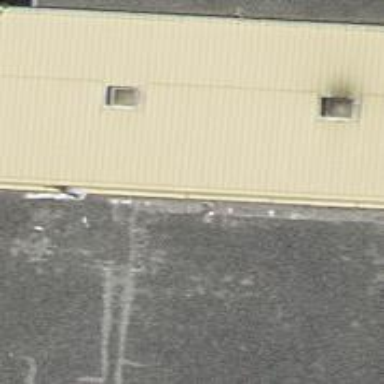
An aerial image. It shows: Industrial building.